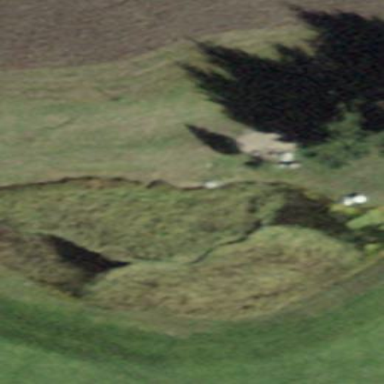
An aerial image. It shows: Water hazard on golf course. The hazard is natural water feature.